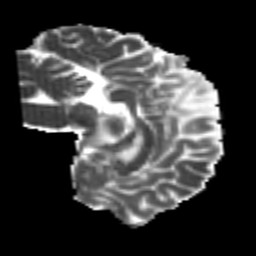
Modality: MD
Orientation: sagittal
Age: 21
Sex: male
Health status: healthy
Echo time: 0.074 s